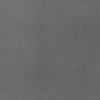
Label: dusty